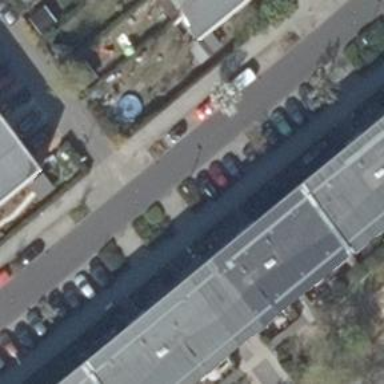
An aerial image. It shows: Excellent visible sidewalk.